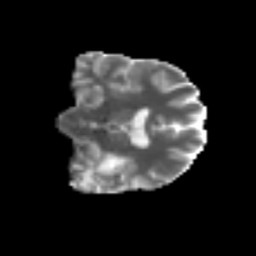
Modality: MD
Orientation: coronal
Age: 39
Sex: male
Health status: ill
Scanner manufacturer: siemens
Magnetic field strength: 3 T
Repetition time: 8.7 s
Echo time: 0.11 s